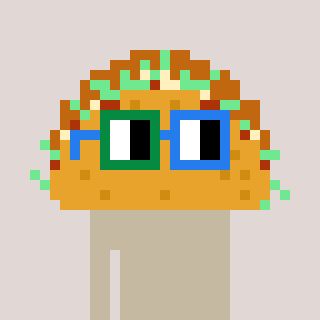
a pixel art character with square green and blue glasses, a taco-shaped head and a grayscale-colored body on a warm background